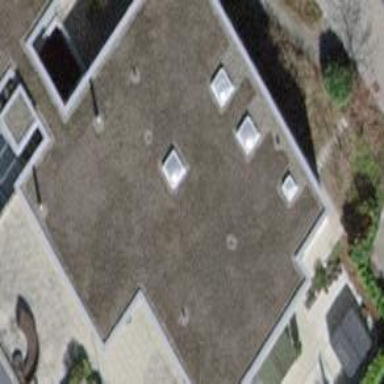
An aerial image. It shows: Terrace building with flat roof.